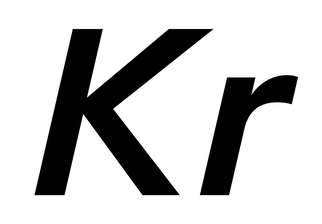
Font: InstrumentSans-Italic_SemiBold_Italic